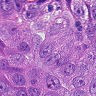
Metastatic tissue present: yes